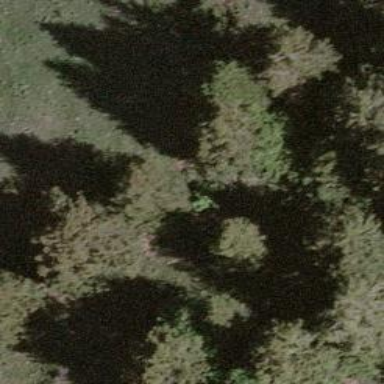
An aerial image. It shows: Single tag "natural: tree."